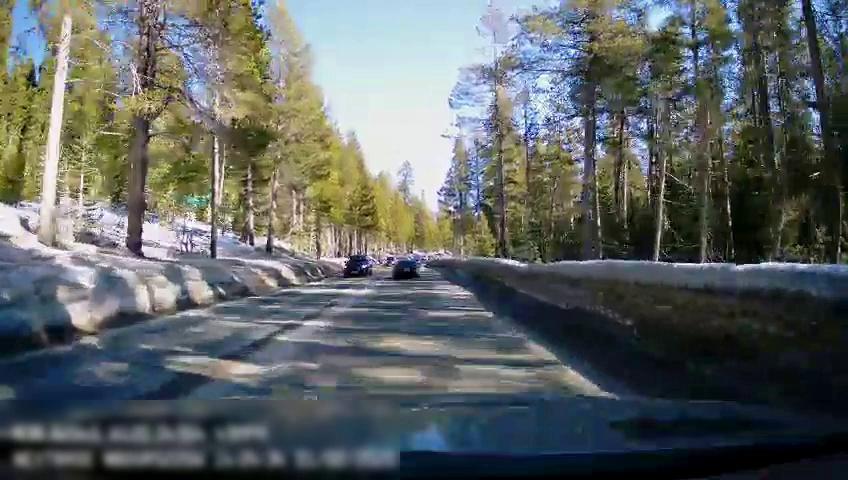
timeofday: Day
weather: Snowy
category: Drivable Space
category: Vehicles | Car
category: Vehicles | Car
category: Vehicles | Car